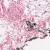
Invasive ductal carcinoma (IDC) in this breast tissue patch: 0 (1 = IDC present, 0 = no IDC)